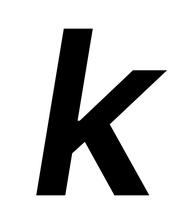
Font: Inter-Italic_SemiBold_Italic